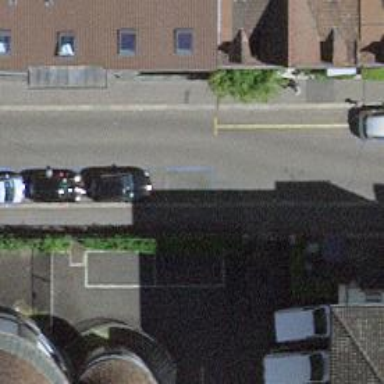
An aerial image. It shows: Residential road with asphalt surface. The road has sidewalks on both sides and opposite cycleway.